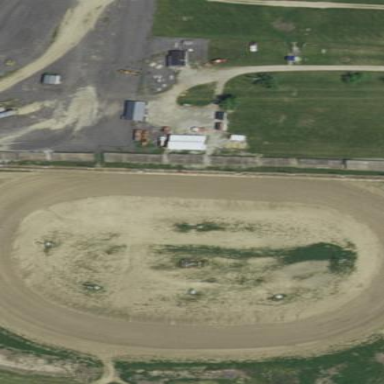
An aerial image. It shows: Dirt raceway for motor sports.